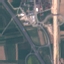
Land use / land cover class: Highway